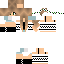
A female human skin with medium skin, wearing brown long hair dressed in a blue hoodie and black pants, featuring a closed mouth.